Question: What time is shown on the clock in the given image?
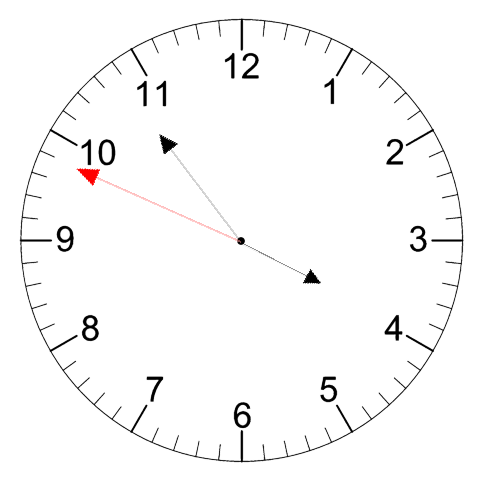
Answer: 03:53:49